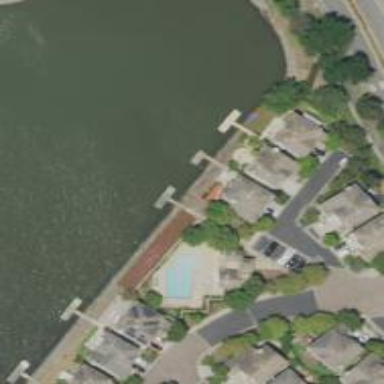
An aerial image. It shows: Dock by the waterway.